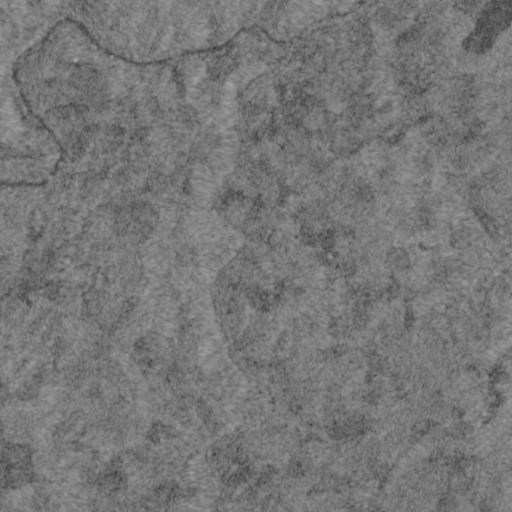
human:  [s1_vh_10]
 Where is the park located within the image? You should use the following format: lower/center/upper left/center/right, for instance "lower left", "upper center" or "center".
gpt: The park is located in the center right of the image.
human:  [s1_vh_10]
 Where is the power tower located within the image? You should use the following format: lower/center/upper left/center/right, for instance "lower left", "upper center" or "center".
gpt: The power tower is located in the lower right of the image.
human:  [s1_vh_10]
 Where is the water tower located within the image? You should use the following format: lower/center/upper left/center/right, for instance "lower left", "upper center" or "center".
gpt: The water tower is located in the center right of the image.
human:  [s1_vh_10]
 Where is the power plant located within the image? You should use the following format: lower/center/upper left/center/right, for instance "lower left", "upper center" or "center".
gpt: There is no power plant in the image.

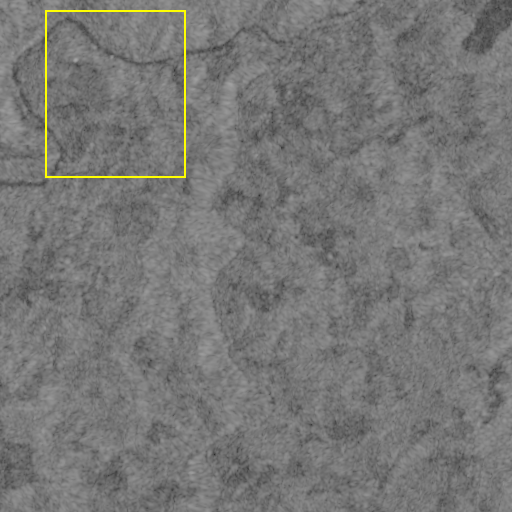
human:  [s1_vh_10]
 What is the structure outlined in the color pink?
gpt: There is no pink outline.
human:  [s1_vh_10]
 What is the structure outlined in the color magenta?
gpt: There is no structure outlined in magenta.